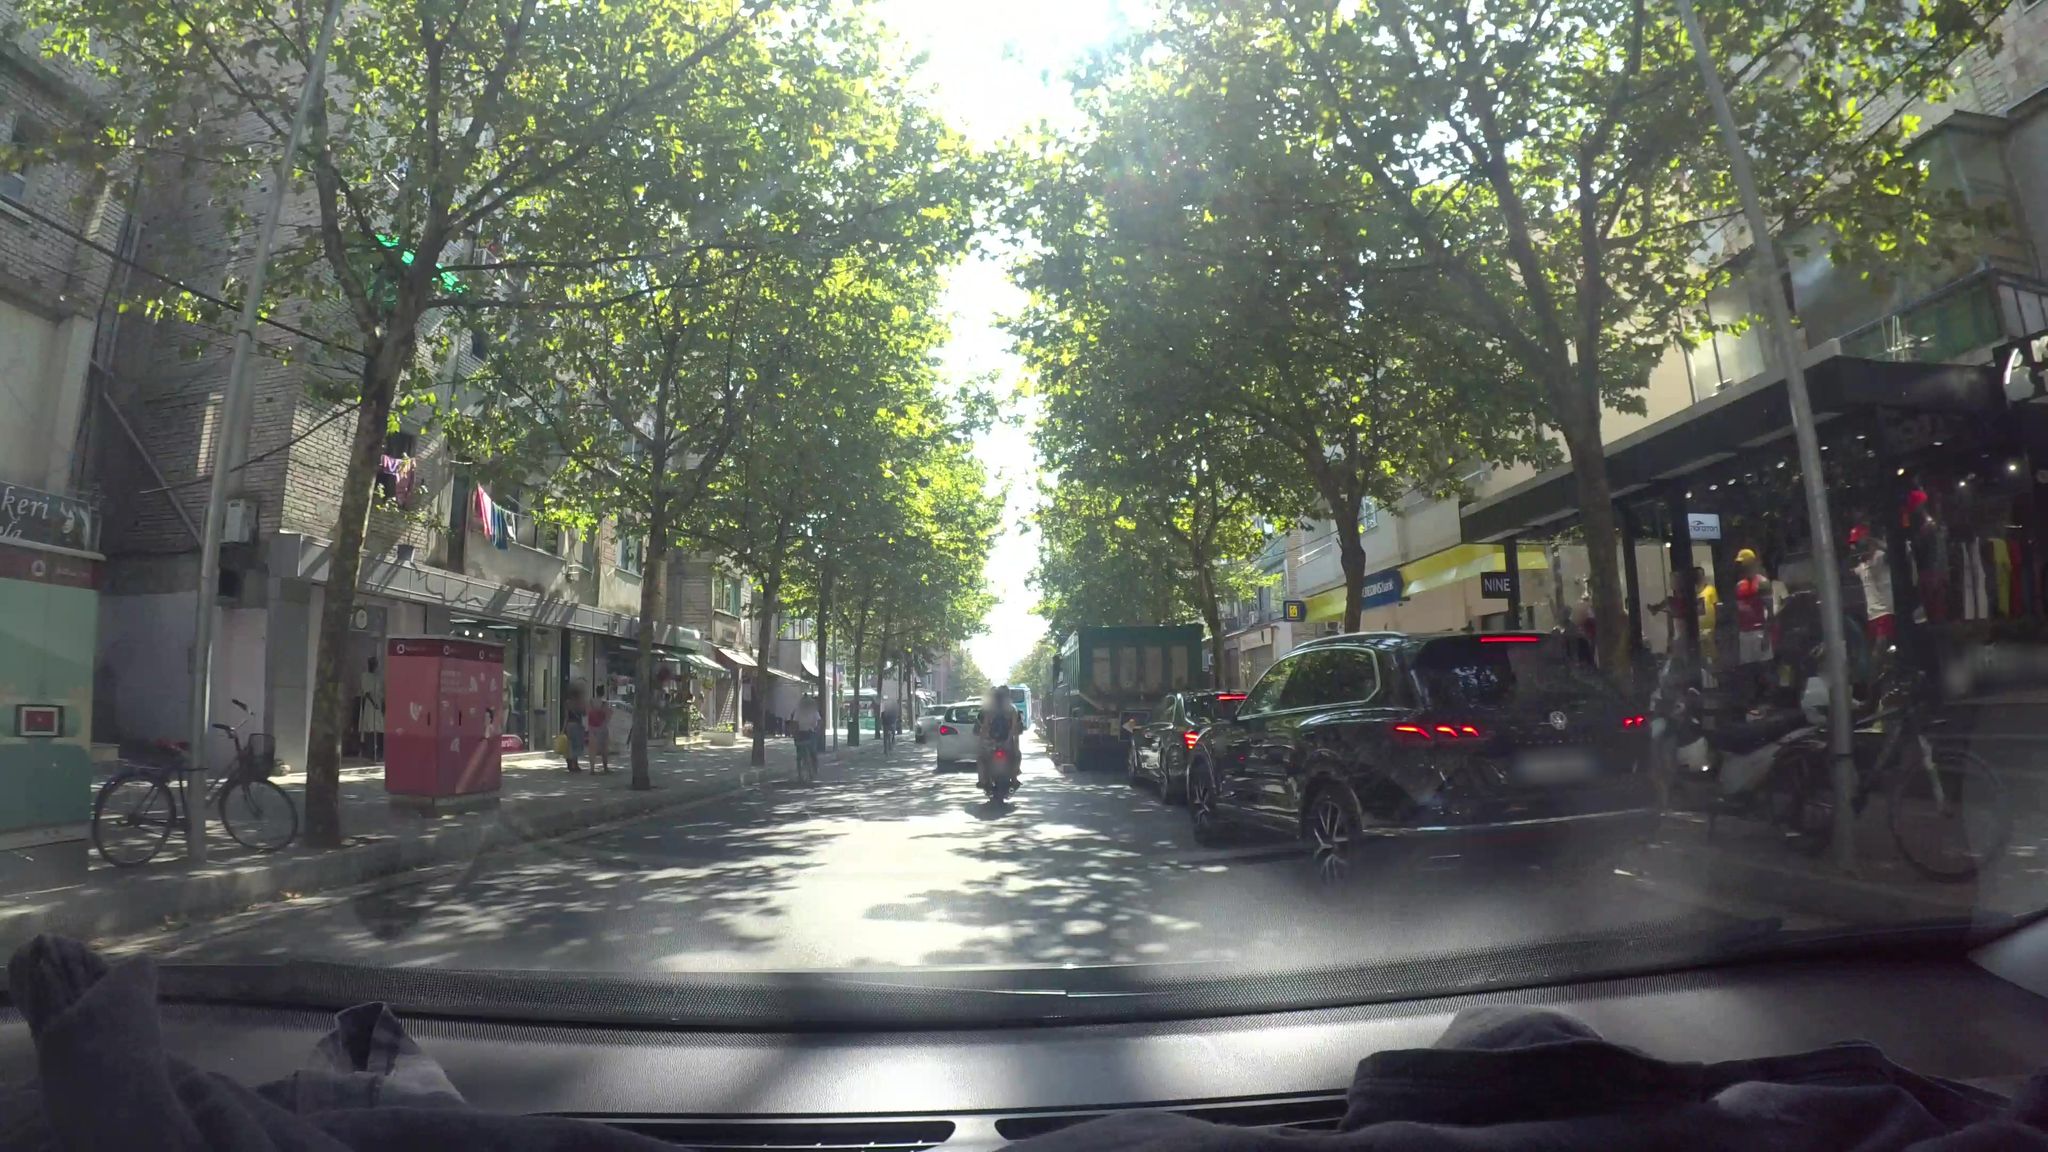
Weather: clear
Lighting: day
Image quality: good
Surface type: driving surface
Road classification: service, footway, living_street
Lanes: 1
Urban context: urban centre
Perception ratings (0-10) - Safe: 2.28, Lively: 8.19, Beautiful: 8, Boring: 0.92, Depressing: 5.15, Wealthy: 3.97